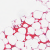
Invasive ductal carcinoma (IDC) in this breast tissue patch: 0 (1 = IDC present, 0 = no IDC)